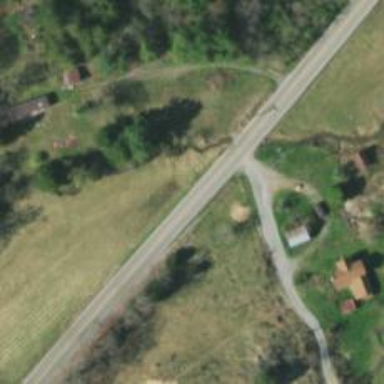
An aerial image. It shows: Primary highway.